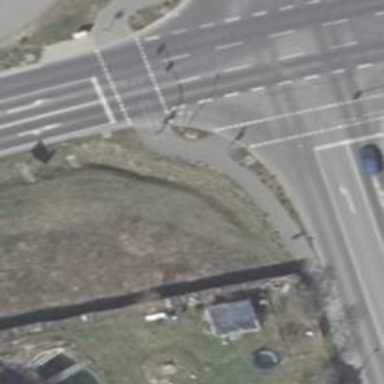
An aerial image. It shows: Asphalt footway.